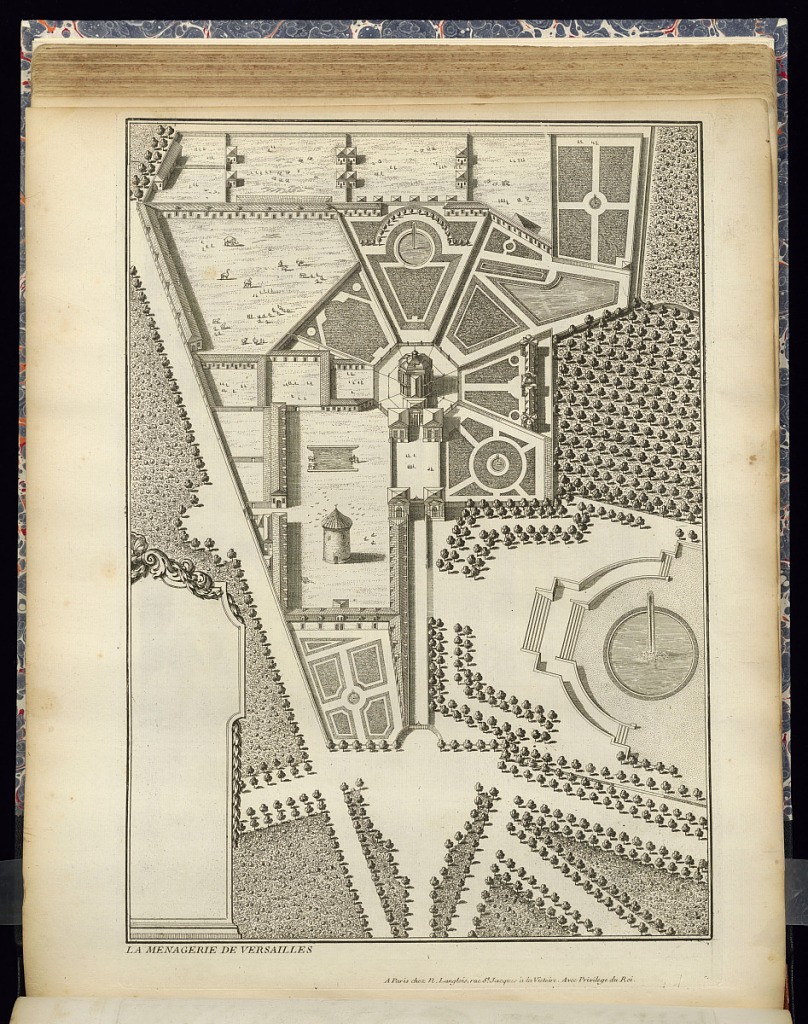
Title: LA MENAGERIE DE VERSAILLES
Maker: Gabriel Perelle, French, 1604–1677
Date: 1663–1703
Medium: Etching on laid paper
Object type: Print
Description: Plan view (from above) of the Versailles Menagerie with its buildings, pavilions, trees, basins, fountains, fields, and animals. An elephant and other animals in the upper left. Half a blank cartouche along the lower left margin. The plate is titled.